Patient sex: M
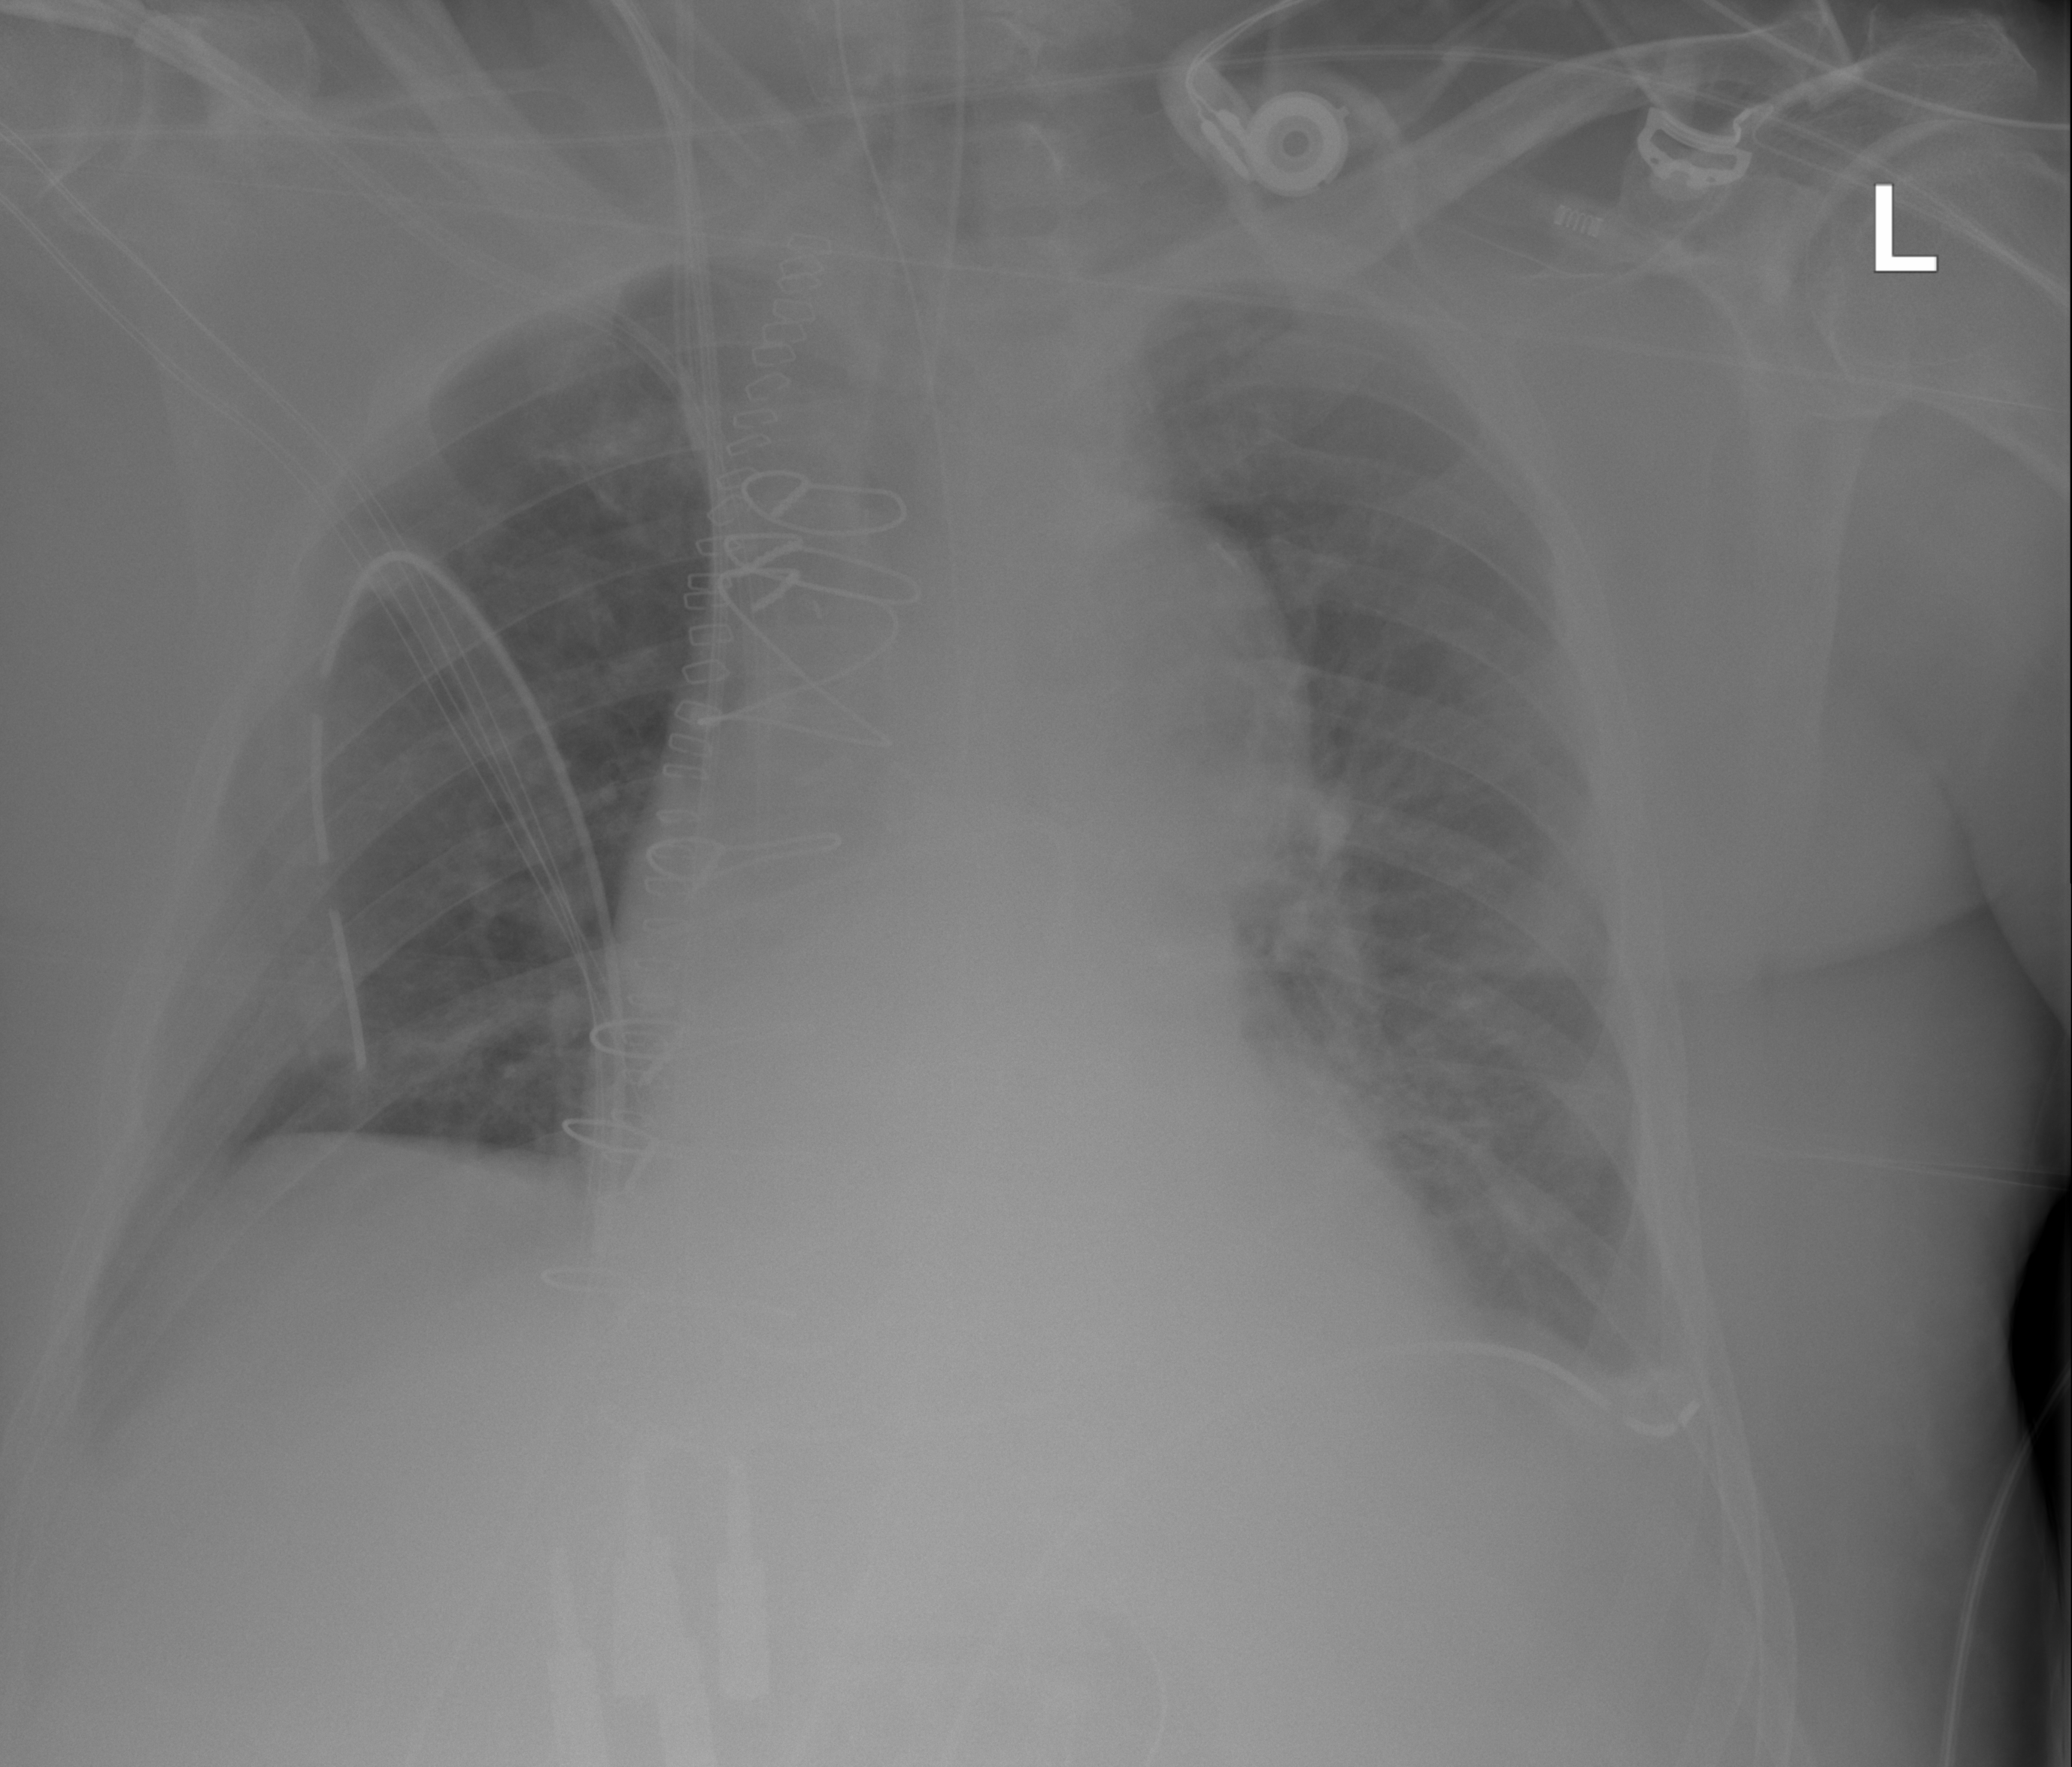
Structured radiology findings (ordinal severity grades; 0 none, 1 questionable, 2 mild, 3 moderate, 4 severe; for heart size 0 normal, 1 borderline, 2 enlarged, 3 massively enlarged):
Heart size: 3
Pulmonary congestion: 0
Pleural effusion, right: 0
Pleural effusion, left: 2
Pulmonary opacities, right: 0
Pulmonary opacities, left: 0
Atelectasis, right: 2
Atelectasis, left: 2